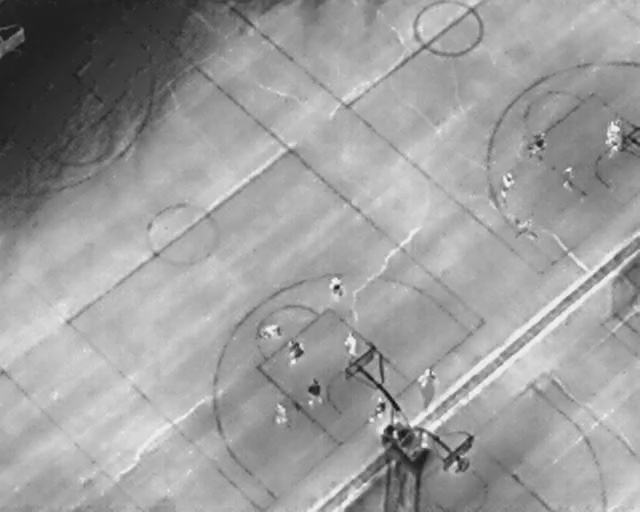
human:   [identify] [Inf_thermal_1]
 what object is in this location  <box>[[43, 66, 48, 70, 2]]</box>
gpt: <ref>1 large person at the center</ref>